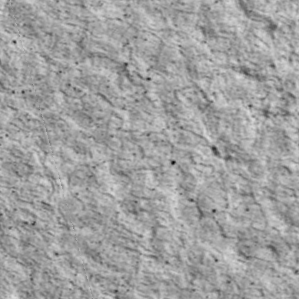
Label: non_frost